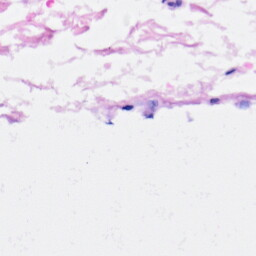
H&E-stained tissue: Heart